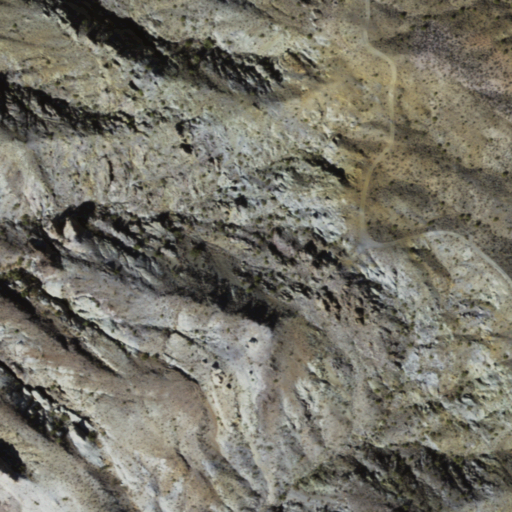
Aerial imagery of mountains in Arizona named Black Mountains containing only shrub